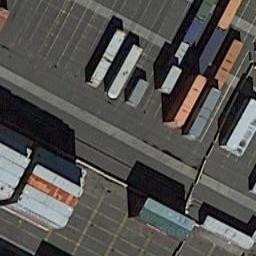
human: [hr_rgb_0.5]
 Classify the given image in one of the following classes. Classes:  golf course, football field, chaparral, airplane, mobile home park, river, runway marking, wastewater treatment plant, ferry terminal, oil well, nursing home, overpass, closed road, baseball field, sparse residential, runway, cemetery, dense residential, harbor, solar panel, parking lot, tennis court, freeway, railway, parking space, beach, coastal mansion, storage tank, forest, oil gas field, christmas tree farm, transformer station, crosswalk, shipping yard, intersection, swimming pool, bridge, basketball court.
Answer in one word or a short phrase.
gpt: shipping yard